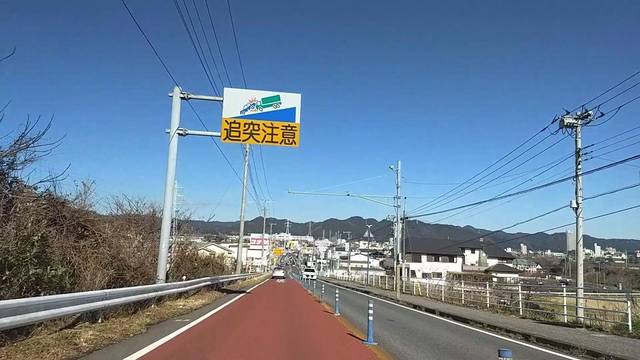
Region: Japan
Coordinates: 35.098, 140.093